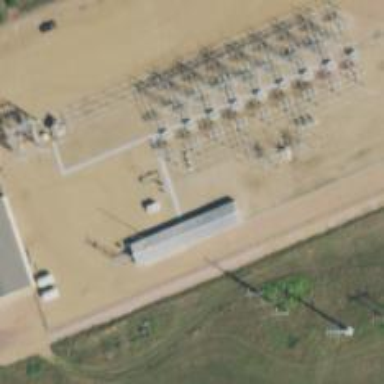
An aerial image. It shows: Switch used for power control.